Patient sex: M
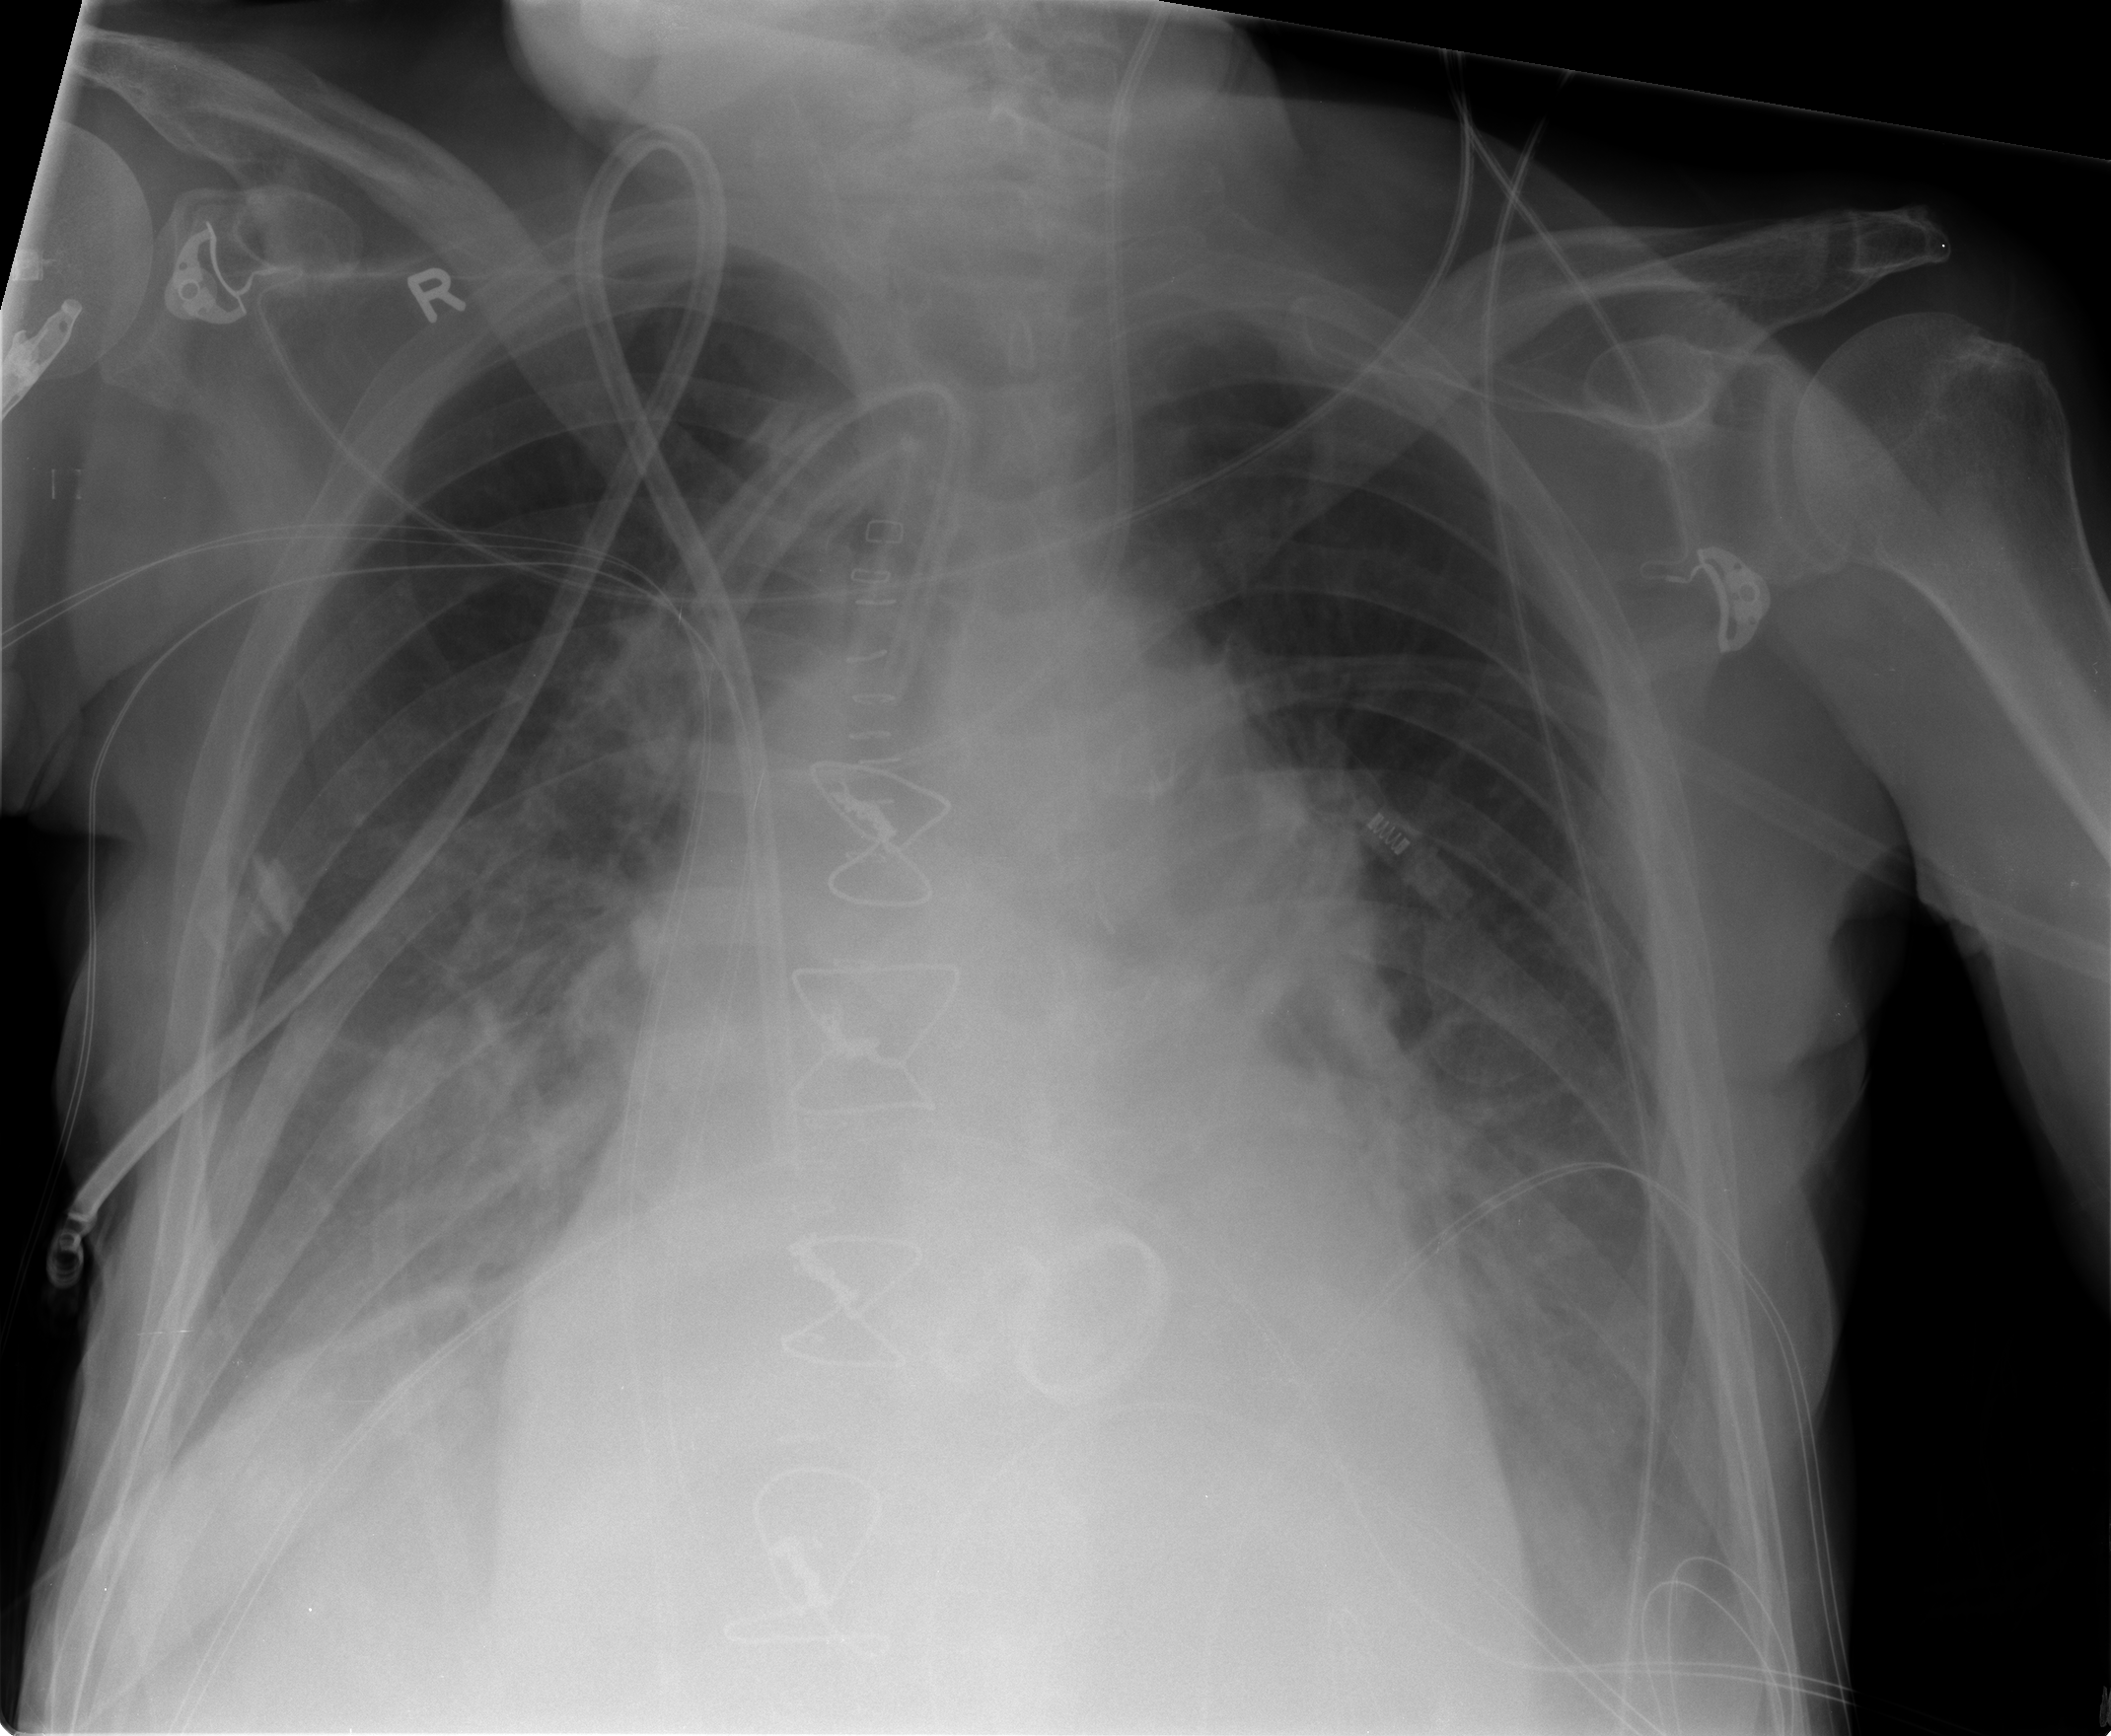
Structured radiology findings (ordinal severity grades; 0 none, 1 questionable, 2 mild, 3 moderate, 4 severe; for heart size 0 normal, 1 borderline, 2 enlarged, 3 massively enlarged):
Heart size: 3
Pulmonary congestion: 1
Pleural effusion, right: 2
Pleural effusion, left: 2
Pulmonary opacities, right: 0
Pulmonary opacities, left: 0
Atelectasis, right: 2
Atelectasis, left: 2